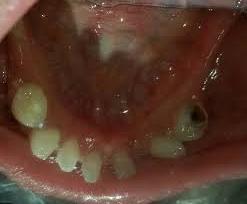
Condition: hypodontia